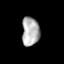
Tissue: lung
Cell type: Epithelial cells
Senescence score: 0.5434
Nuclear area (px): 492
Mean DAPI intensity: 177.167